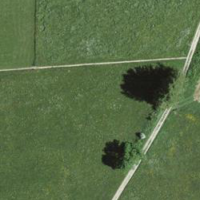
EUNIS habitat code: 24
Species observed at this site:
Coenonympha pamphilus